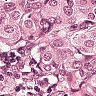
Metastatic tissue present: yes